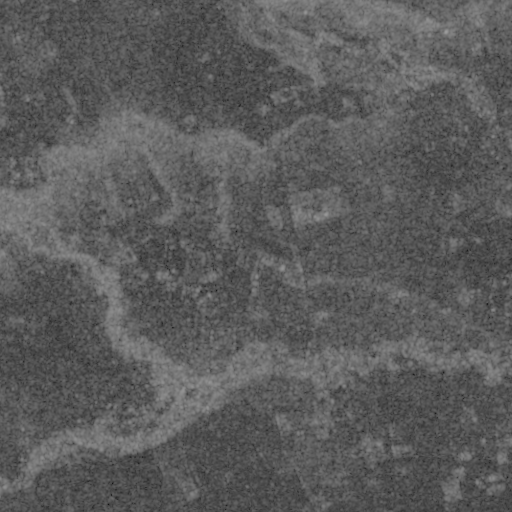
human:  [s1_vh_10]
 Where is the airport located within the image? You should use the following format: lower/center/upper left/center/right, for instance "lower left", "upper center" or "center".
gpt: The airport is located in the upper right of the image.
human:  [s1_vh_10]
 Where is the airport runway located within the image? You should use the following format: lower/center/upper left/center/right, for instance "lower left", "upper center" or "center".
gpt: The airport runway is located in the upper right of the image.
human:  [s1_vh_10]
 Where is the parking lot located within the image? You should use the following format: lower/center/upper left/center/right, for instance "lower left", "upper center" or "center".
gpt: There is no parking lot in the image.

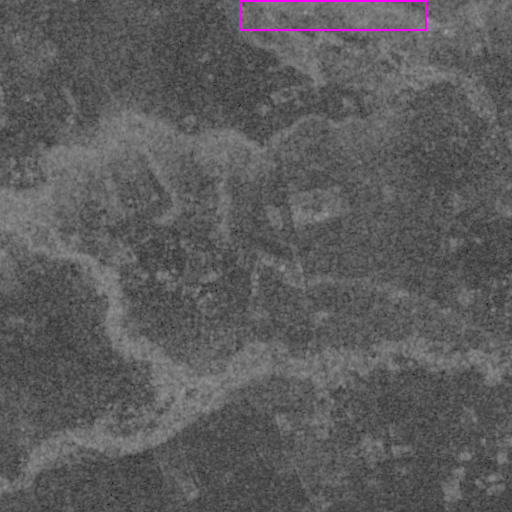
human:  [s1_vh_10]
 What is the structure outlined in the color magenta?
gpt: The structure outlined in magenta is an airport.
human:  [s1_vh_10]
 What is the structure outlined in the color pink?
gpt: There is no pink outline.